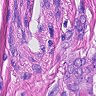
Metastatic tissue present: yes